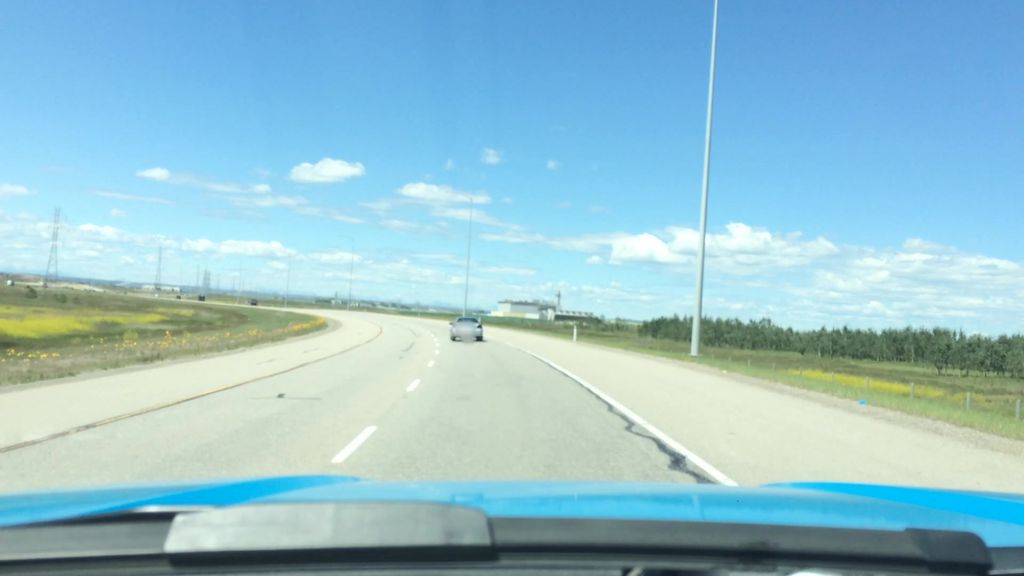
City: calgary